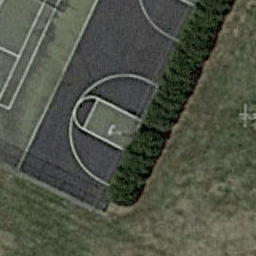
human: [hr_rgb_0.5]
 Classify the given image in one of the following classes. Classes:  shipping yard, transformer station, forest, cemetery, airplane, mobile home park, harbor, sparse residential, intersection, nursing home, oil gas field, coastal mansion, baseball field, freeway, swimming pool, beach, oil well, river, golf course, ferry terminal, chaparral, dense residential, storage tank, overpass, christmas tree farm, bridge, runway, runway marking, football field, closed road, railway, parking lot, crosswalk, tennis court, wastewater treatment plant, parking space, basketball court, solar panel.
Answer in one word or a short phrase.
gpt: basketball court